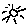
Label: sun